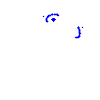
Particle: proton